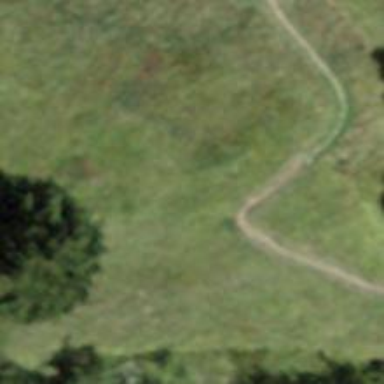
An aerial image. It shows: Ground path.